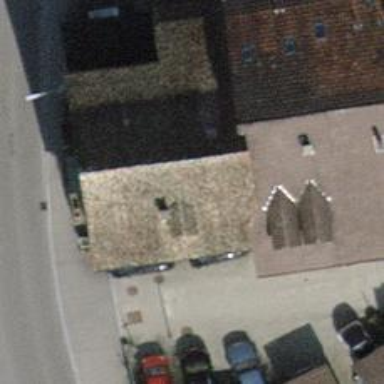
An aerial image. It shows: Terrace building.